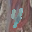
Label: 4